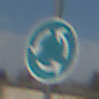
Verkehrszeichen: Kreisverkehr
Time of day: MorningAfternoon
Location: Outdoor (Nature)
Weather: PartlyCloudy
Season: NotSpecified
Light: Natural